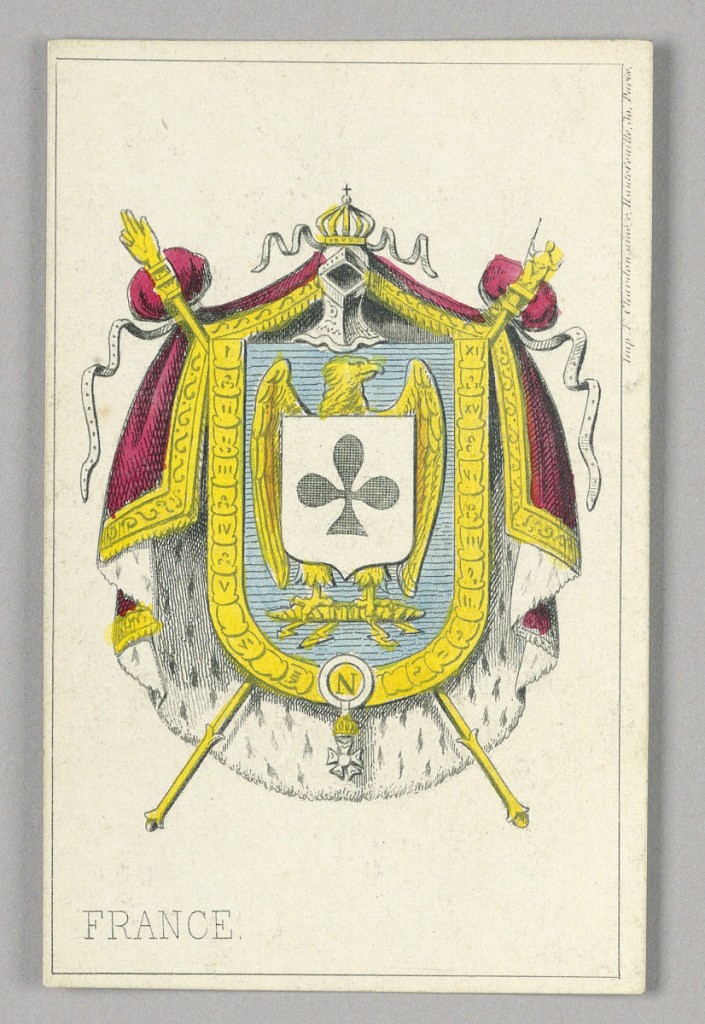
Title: France, Ace of Clubs from Set of "Jeu Imperial–Second Empire–Napoleon III" Playing Cards
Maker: B.P. Grimaud, Paris, France
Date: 1858
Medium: Lithograph on glazed paper
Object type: Playing Card
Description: France, Ace of Clubs from Set of "Jeu Imperial-Second Empire-Napoleon III" Playing Cards